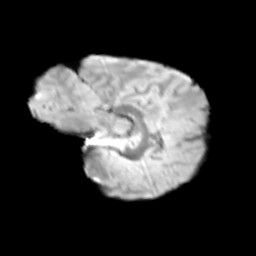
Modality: T2w
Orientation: sagittal
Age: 10
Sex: male
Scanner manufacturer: siemens
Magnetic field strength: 3 T
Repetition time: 3.8 s
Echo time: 0.07 s